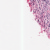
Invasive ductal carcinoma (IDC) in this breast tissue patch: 1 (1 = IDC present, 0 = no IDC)